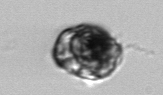
Label: Proterythropsis